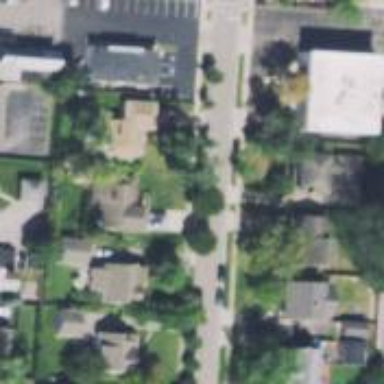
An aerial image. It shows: Residential driveway.